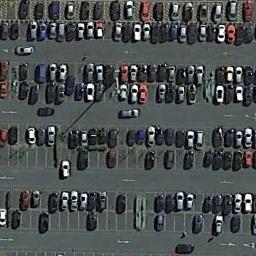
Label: parking_lot